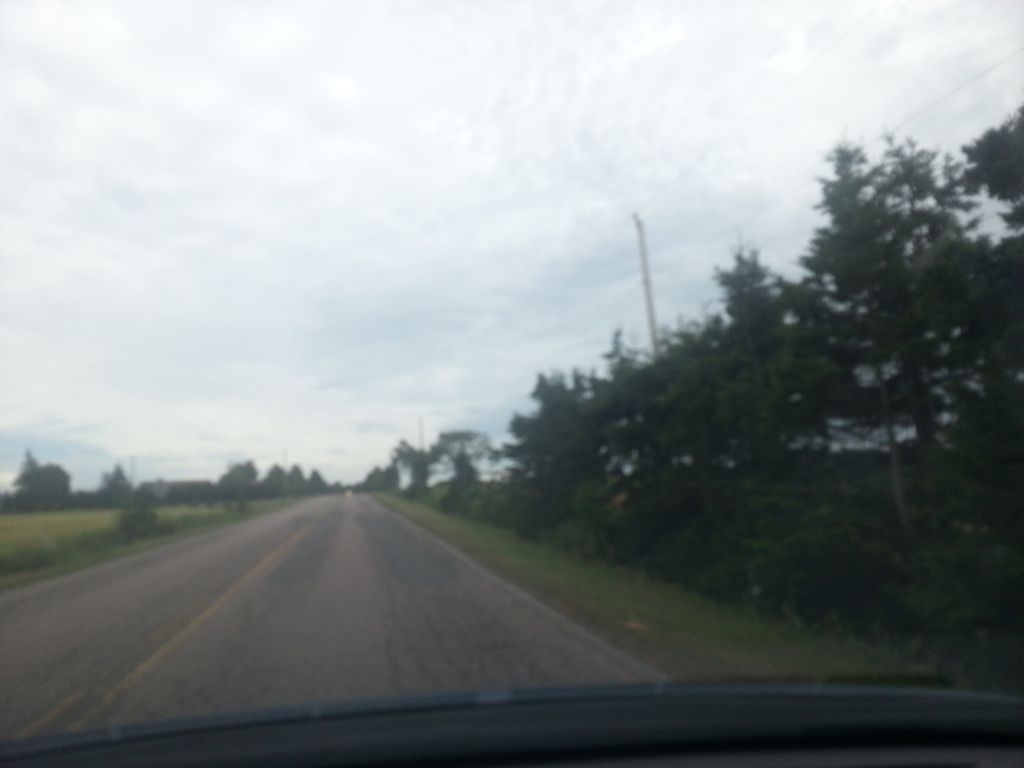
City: charlottetown